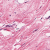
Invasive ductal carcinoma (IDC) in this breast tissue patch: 0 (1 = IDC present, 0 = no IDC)